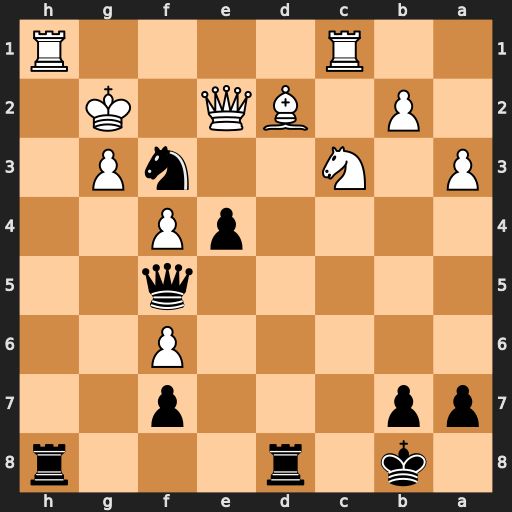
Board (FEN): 1k1r3r/pp3p2/5P2/5q2/4pP2/P1N2nP1/1P1BQ1K1/2R4R
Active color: b
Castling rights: -
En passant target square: -
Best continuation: Rxh1 Rxh1 Rxd2